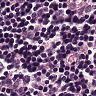
Metastatic tissue present: no